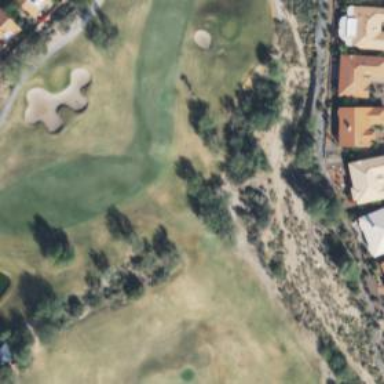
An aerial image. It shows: View of golf hole.